Brain MRI, t1w sequence, axial 2D slice.
Patient: age 34, sex F, weight 95 kg, height 1.95 m
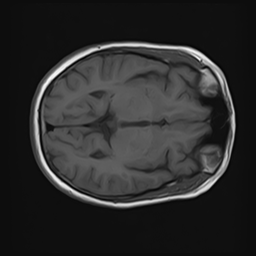